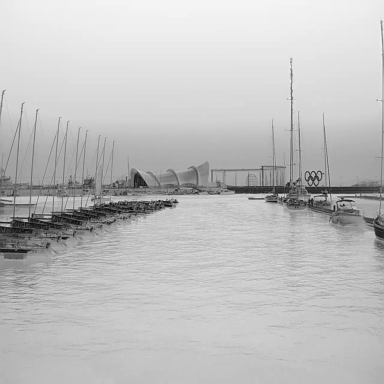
There are 11 sailboats in the infrared image.